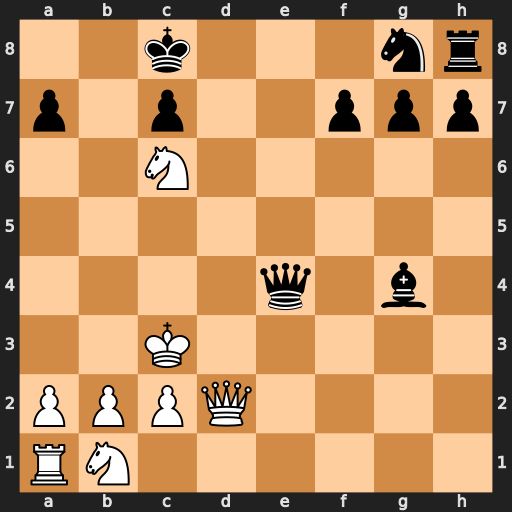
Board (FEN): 2k3nr/p1p2ppp/2N5/8/4q1b1/2K5/PPPQ4/RN6
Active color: w
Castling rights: -
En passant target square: -
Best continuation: Qd8+ Kb7 Qb8+ Kxc6 Qa8+ Kd7 Qxe4